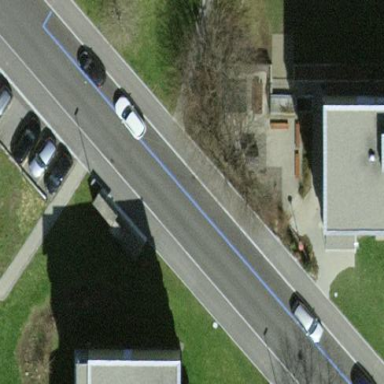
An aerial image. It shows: Asphalt parking lane.